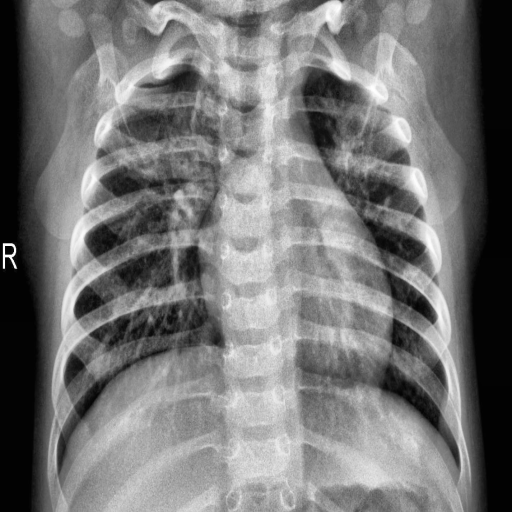
Finding: PNEUMONIA